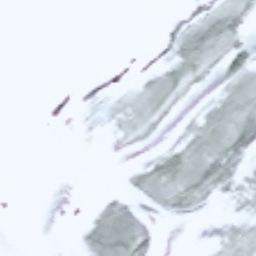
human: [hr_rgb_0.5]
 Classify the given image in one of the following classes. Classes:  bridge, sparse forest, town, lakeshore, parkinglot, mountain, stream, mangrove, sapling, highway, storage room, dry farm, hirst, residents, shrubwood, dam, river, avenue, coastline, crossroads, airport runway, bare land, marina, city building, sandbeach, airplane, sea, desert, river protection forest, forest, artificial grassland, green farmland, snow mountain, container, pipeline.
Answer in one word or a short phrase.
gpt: snow mountain